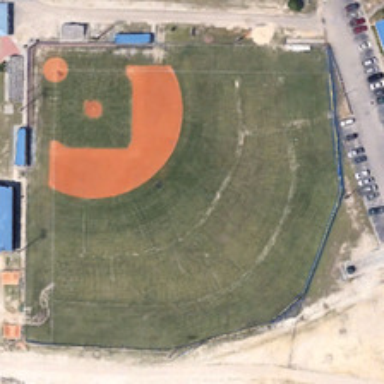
A baseball field is near some cars .